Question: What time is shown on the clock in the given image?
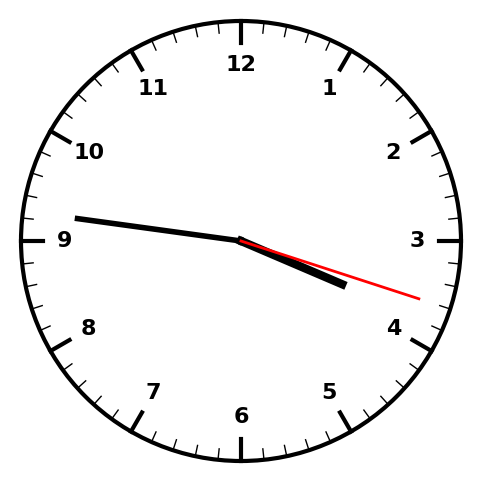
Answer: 03:46:18